Question: This code :
'''
x = c(0,0,1,3)
y = c(0,1,1,0)
df = data.frame(x , y)
library(ggplot2)
ggplot(df, aes(x=x, y=y)) +
geom_point(shape=1)+ #hollow circles
geom_point(aes(size = 10))+
scale_size_continuous(range = c(7, 7))
'''
generates :

Why is the solid black sphere with 10,10 (circled in blue) generated ?
How can it be removed ?
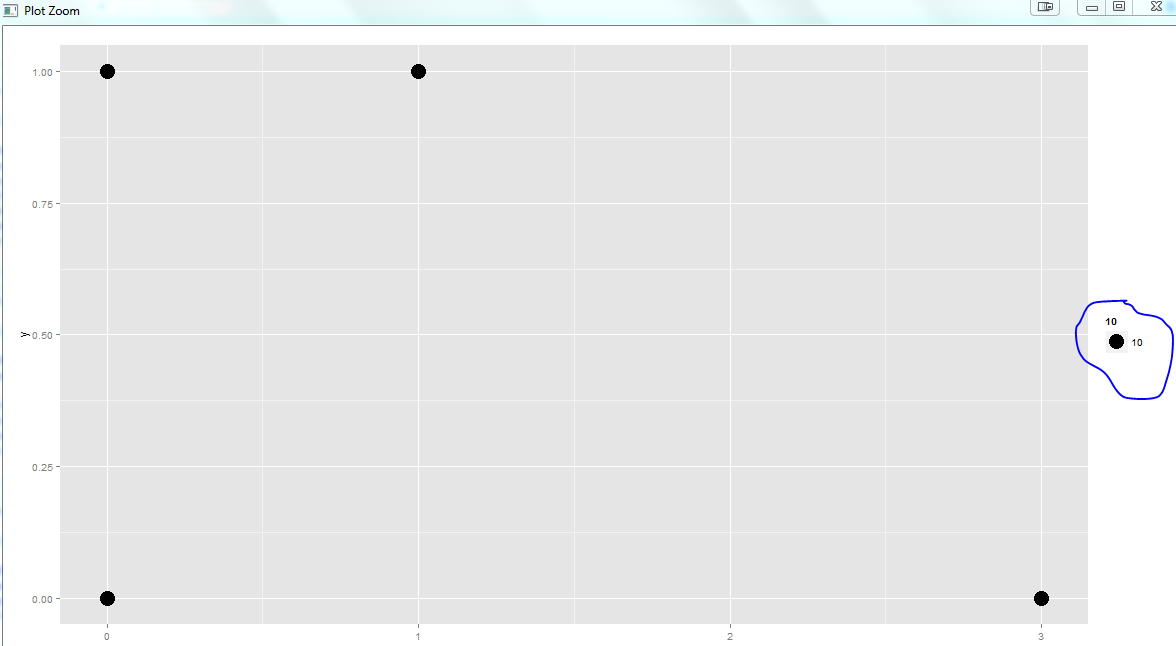
Answer: you need
'''
geom_point(size = 10)
'''
rather than
'''
geom_point(aes(size = 10))
'''
The former specifies the 'size' property of your points directly. The latter specifies a between a variable which you have defined equal to 10 and the 'size' property.